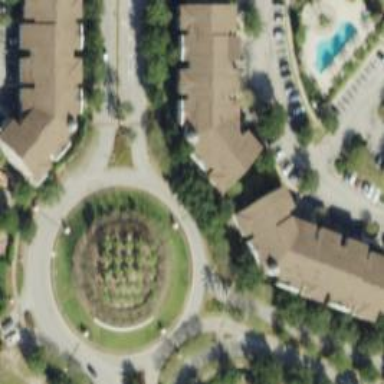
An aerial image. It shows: Residential road that intersects with roundabout.